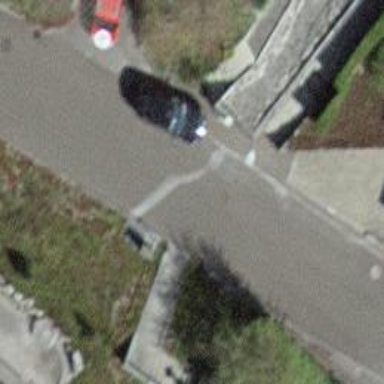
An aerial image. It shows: Set of steps on the road.